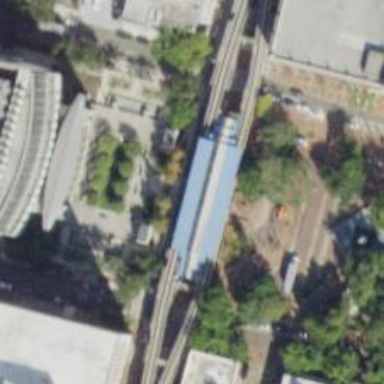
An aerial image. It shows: Building passage tunnel for monorail railway.